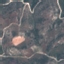
Land use / land cover class: HerbaceousVegetation